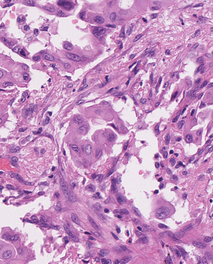
Tumor epithelial tissue: yes
Tumor-associated stroma tissue: yes
Normal tissue: no